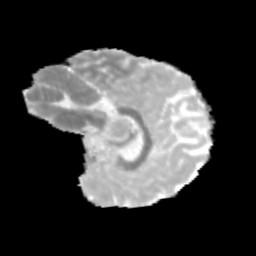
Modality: MD
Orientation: sagittal
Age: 9
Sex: male
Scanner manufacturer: siemens
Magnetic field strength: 3 T
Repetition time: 3.8 s
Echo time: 0.07 s